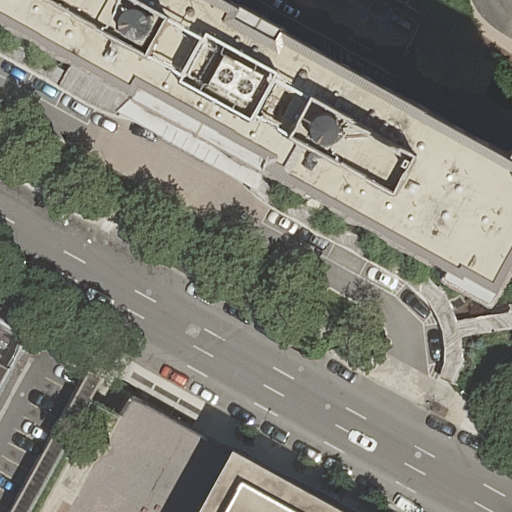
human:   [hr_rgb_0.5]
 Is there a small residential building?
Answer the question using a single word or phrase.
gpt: yes

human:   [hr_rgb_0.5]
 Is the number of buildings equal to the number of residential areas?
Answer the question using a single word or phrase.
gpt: no

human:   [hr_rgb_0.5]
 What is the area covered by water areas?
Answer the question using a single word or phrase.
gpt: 0m2

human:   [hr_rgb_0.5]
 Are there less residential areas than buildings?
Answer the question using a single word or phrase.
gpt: yes

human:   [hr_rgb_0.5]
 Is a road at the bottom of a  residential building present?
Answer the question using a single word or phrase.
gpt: yes

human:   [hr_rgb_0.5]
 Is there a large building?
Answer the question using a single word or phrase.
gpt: yes

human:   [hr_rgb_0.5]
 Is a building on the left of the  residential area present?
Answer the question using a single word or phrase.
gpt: yes

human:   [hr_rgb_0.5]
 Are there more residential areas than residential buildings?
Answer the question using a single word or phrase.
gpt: no

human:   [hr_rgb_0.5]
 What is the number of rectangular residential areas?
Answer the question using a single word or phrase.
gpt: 1

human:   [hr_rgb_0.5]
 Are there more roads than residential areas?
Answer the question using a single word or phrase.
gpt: yes

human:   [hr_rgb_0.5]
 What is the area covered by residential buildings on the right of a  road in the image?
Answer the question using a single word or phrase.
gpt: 1520m2

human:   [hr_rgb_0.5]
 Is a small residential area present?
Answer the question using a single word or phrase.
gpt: no

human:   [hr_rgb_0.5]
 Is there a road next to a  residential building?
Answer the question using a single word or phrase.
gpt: yes

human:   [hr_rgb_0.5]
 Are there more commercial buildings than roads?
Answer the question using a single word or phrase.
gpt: no

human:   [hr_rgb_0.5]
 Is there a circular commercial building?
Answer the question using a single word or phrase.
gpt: no

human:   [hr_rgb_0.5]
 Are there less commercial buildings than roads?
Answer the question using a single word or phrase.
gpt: yes

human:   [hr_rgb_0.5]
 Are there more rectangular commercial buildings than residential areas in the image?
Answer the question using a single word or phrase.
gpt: no

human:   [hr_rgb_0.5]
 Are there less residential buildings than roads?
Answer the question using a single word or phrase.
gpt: yes

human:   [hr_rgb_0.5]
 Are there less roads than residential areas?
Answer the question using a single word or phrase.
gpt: no

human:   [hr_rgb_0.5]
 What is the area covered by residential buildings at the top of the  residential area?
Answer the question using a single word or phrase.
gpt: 0m2

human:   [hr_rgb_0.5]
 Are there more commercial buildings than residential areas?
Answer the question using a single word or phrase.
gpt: no

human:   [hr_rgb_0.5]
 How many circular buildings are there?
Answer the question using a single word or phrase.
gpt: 0

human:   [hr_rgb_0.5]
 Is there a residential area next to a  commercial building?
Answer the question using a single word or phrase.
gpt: no

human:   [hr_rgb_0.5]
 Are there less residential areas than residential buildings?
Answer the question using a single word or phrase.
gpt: yes

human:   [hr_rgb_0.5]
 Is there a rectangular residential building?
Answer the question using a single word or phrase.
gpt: yes

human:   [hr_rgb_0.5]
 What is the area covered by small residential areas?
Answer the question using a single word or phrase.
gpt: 0m2

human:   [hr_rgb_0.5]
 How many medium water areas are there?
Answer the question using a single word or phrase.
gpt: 0

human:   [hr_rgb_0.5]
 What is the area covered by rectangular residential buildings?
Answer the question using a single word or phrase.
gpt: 16m2

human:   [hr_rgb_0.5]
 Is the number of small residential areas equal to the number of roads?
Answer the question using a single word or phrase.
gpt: no

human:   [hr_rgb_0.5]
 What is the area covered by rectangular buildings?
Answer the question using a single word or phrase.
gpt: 16m2

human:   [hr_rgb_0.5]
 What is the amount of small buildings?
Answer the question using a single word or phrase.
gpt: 1

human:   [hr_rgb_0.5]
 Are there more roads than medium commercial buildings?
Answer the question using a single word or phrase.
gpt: yes

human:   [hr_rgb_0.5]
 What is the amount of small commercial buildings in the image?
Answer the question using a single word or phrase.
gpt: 0

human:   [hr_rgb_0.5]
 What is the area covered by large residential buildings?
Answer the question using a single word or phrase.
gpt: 1520m2

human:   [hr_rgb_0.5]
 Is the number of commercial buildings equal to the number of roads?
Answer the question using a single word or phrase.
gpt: no

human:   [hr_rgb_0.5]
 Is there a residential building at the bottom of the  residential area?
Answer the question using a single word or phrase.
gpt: yes